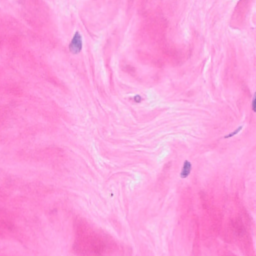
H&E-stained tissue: Breast